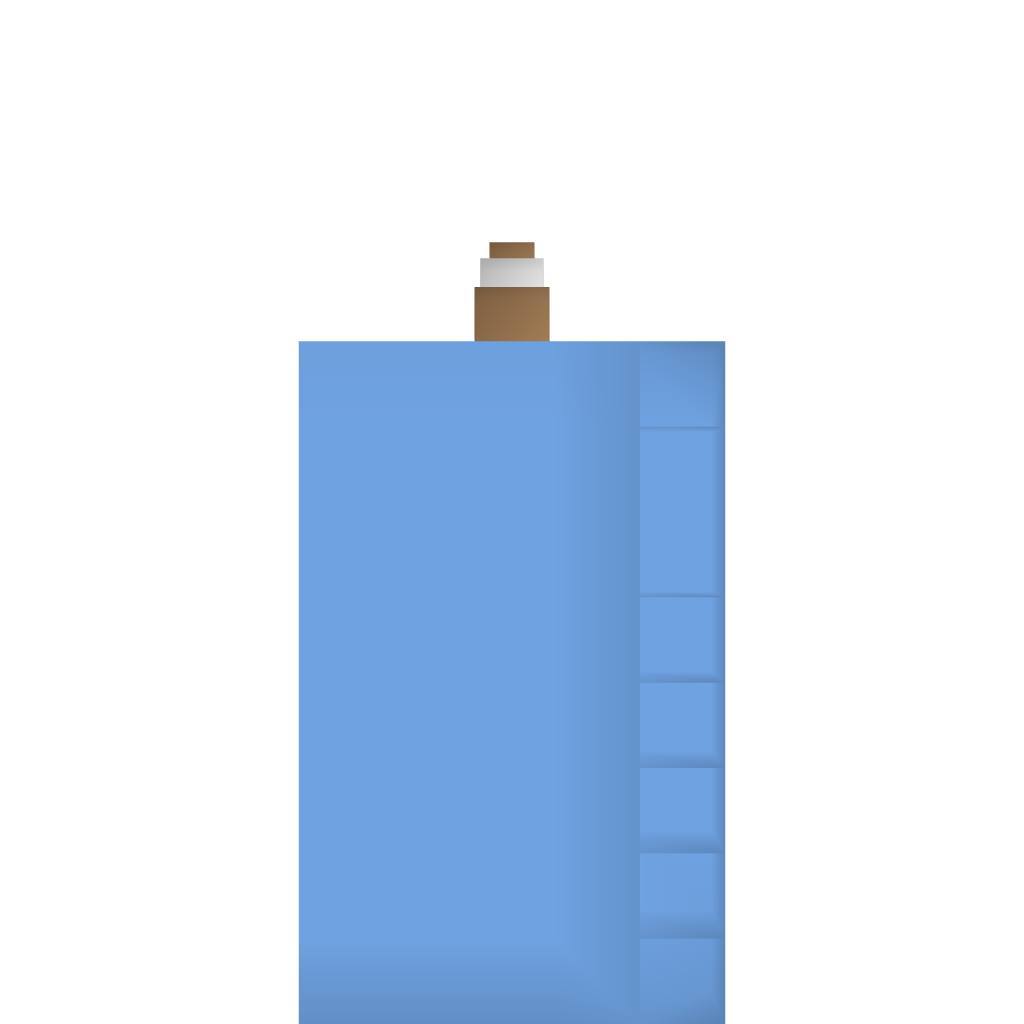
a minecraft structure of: Functional Mini Submarine bad low quality